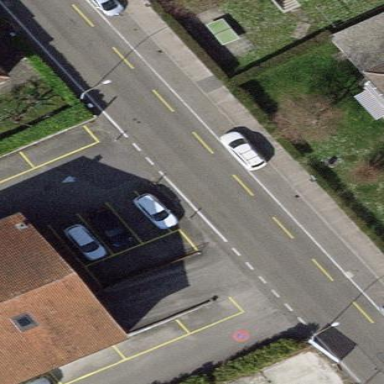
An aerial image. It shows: Parking available on the street side.